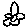
Label: flower